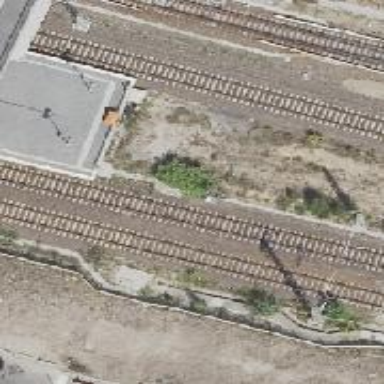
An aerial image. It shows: Railway signal.